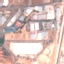
Land use / land cover: Industrial